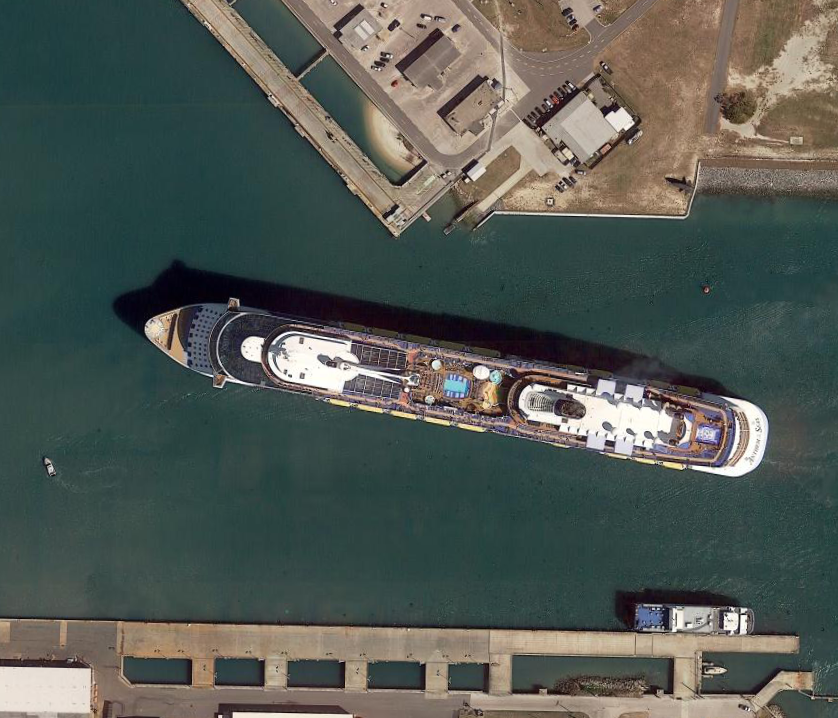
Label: Megayacht